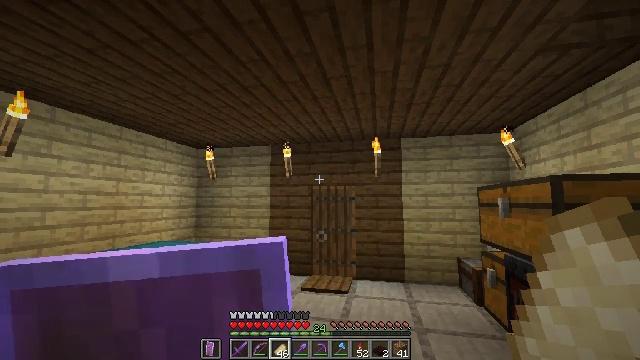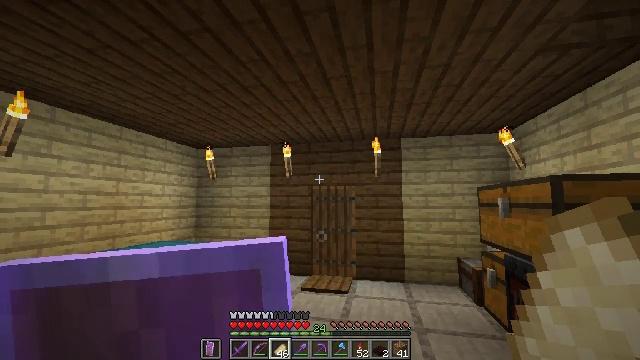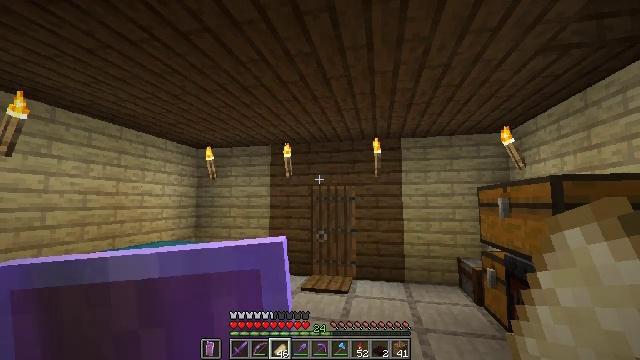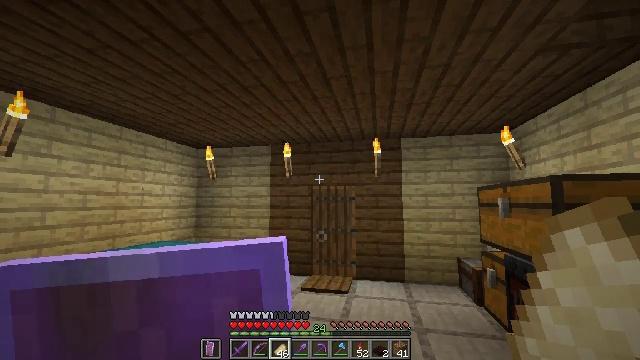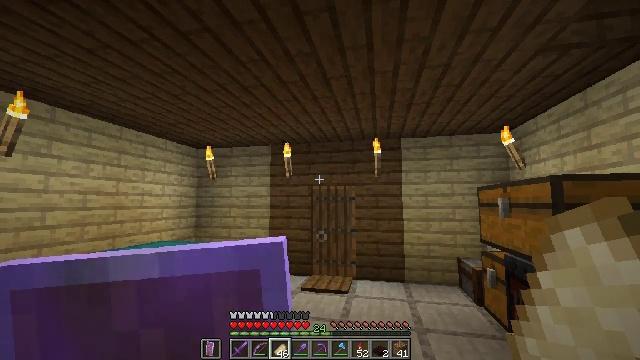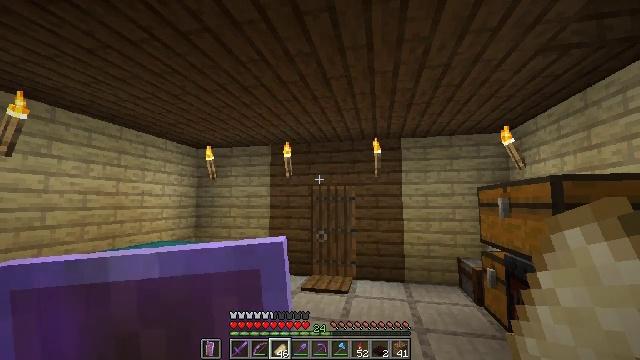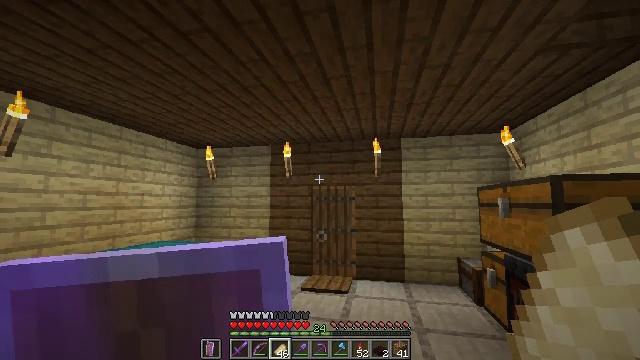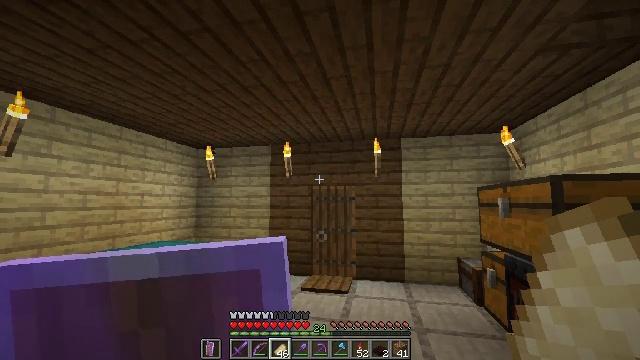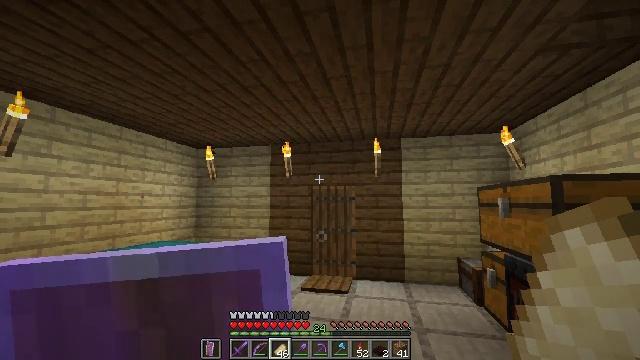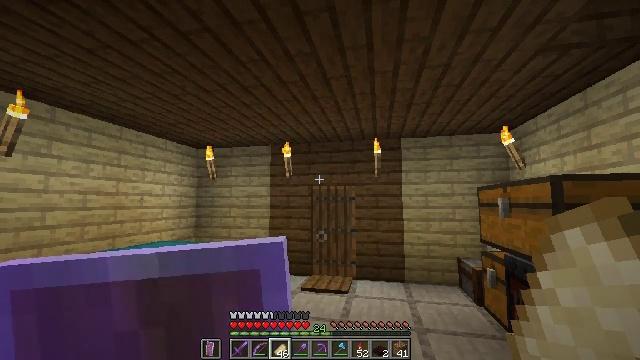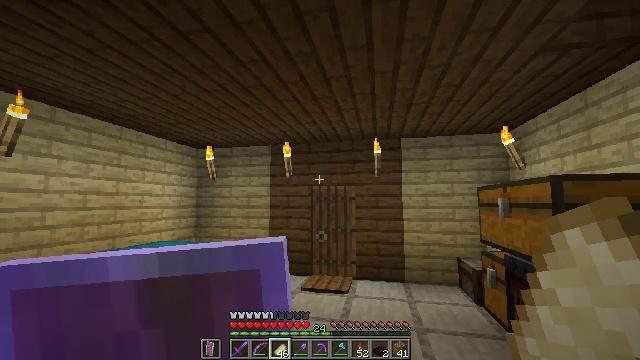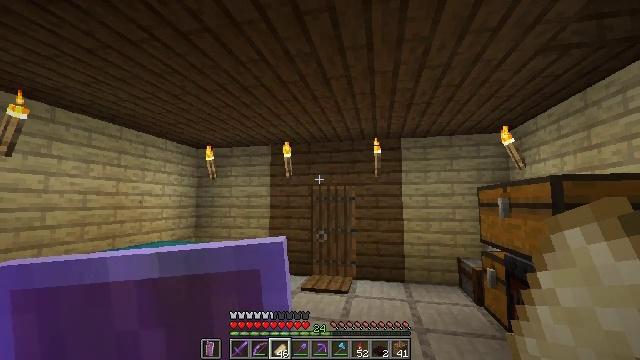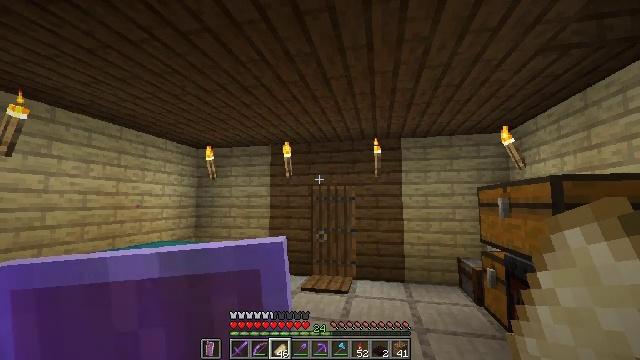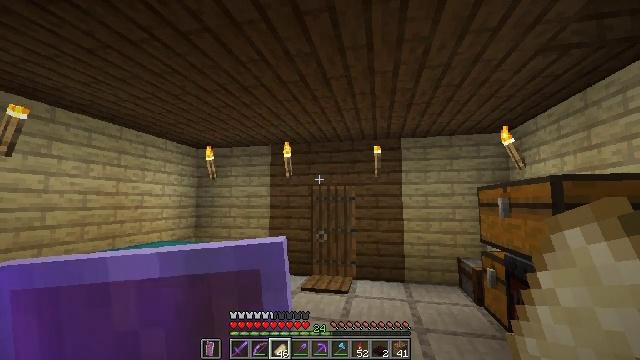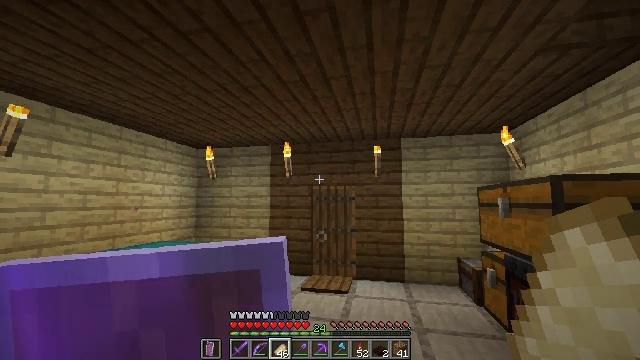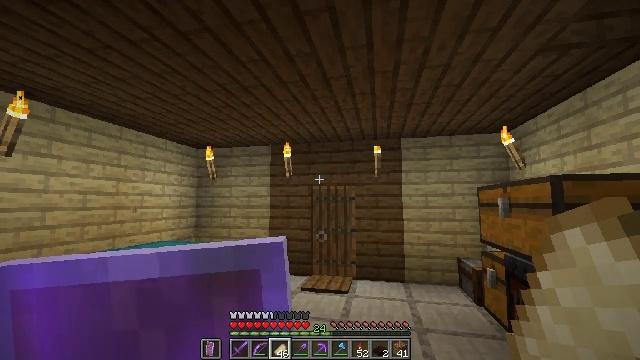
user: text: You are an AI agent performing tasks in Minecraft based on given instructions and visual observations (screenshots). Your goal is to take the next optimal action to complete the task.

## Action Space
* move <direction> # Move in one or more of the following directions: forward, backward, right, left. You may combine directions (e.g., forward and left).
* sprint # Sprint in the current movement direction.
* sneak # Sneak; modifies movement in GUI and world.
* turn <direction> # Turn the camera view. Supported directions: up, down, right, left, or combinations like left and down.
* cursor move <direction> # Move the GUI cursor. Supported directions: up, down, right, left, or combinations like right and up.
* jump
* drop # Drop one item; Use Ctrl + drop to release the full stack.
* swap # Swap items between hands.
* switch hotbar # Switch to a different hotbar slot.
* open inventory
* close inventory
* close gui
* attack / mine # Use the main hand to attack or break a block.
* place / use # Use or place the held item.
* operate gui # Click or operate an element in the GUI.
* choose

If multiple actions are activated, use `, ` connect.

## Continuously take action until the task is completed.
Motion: motion action
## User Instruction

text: Use the furnace to smelt netherrack into nether brick.
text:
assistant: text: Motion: no_op
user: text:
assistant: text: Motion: no_op
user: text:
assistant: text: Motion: no_op
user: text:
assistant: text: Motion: no_op
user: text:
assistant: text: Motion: no_op
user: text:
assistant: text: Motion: no_op
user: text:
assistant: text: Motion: no_op
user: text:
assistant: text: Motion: no_op
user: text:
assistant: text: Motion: no_op
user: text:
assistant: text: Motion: no_op
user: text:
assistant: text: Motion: no_op
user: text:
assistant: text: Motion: no_op
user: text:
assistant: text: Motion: no_op
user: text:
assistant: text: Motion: no_op
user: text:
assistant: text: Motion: no_op
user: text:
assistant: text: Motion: no_op
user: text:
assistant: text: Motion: no_op
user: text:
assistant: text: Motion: no_op
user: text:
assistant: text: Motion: no_op
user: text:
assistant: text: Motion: no_op
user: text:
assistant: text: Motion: no_op
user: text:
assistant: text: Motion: no_op
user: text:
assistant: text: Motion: no_op
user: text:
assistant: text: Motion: no_op
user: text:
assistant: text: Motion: no_op
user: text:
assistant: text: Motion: no_op
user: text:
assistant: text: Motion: no_op
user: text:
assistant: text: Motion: no_op
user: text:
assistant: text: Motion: no_op
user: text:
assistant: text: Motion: no_op